Field crop: maize
Growth stage: 2
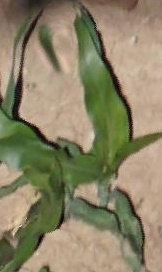
Species: maize